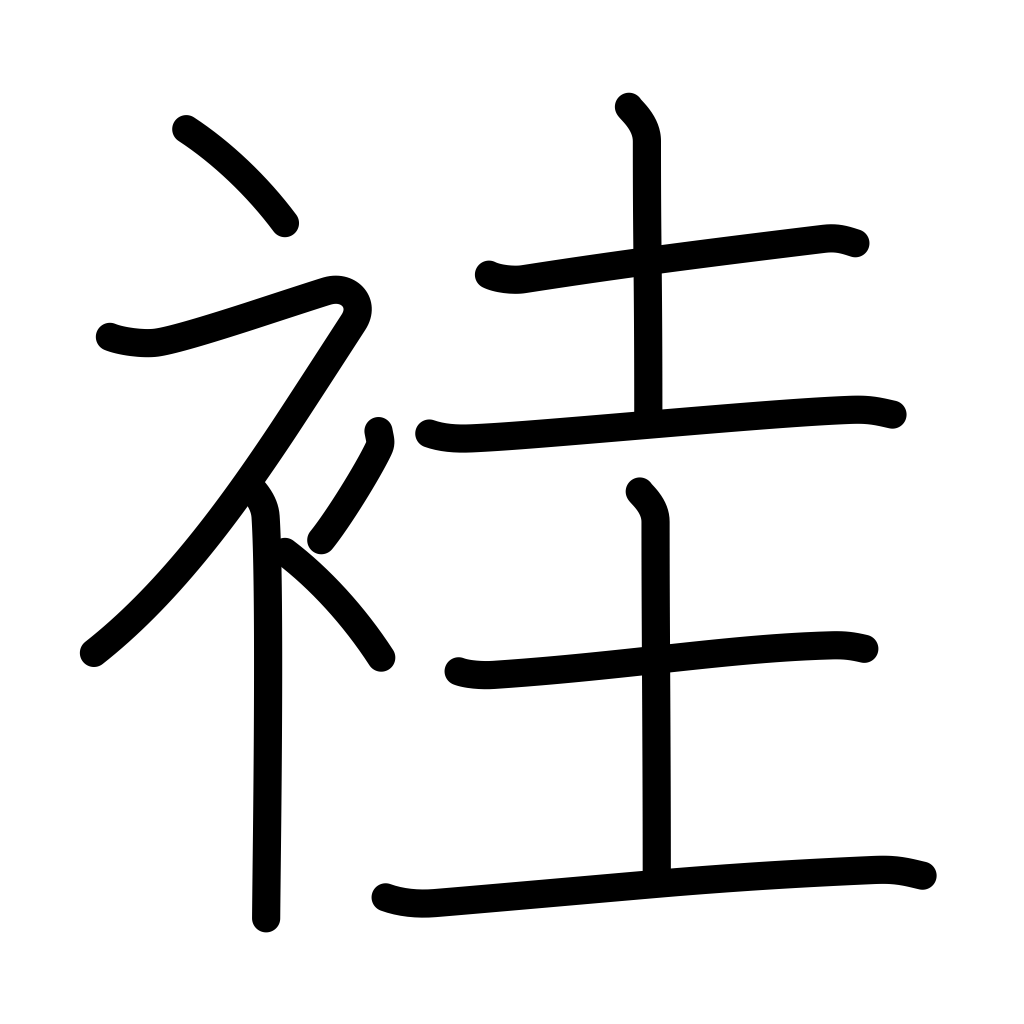
Meaning: ancient ordinary kimono